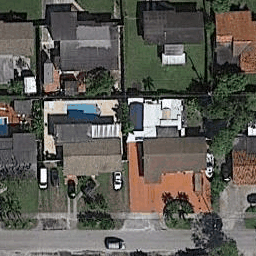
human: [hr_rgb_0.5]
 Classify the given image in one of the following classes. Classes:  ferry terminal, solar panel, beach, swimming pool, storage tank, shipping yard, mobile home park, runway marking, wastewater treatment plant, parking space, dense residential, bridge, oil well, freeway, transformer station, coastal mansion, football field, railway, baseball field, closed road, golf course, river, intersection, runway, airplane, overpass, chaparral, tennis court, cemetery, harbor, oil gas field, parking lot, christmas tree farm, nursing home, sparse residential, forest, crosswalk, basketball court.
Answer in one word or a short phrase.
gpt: dense residential